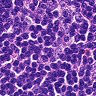
Metastatic tissue present: no